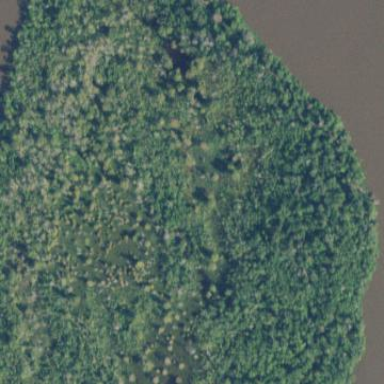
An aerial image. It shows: Swamp in wetland area.